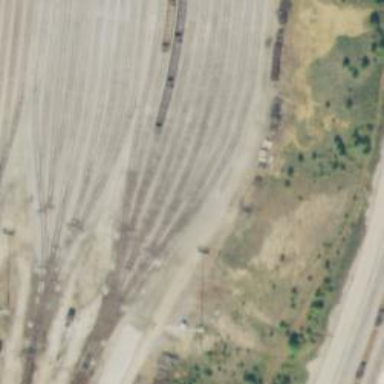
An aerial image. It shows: Abandoned railway yard is depicted.